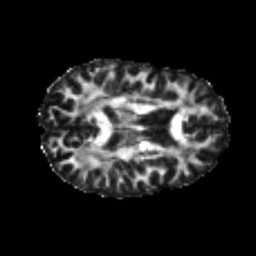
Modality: FA
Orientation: axial
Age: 26
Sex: female
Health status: healthy
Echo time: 0.074 s